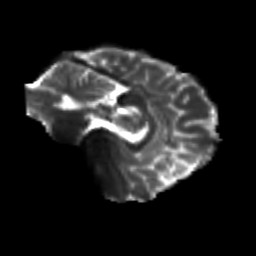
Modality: T2w
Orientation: sagittal
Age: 24
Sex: male
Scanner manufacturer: siemens
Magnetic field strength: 3 T
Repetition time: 3.5 s
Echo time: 0.125 s